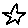
Label: star